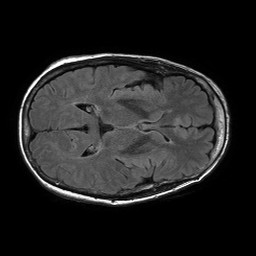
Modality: FLAIR
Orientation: axial
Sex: female
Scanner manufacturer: philips
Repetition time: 11 s
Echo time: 0.125 s